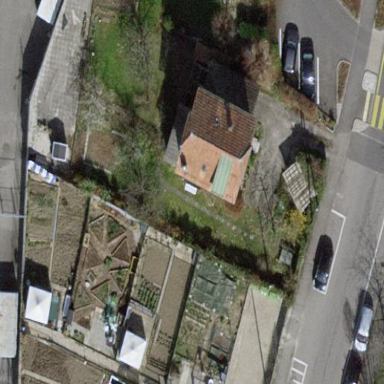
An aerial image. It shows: Garden enclosed by fence.